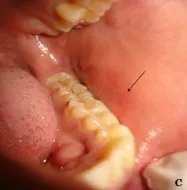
Complete resolution after 2 months.
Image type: pathology (fish)